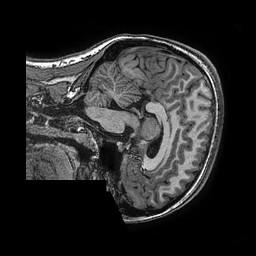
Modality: T1w
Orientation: sagittal
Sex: female
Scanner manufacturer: ge
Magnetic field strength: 3 T
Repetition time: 0.0077 s
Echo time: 0.003436 s